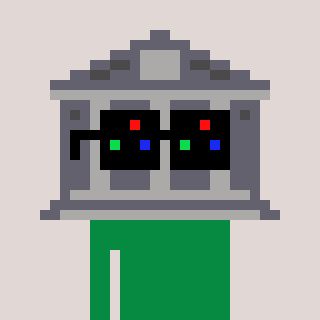
a pixel art character with square black sunglasses, a bank-shaped head and a green-colored body on a warm background